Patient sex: M
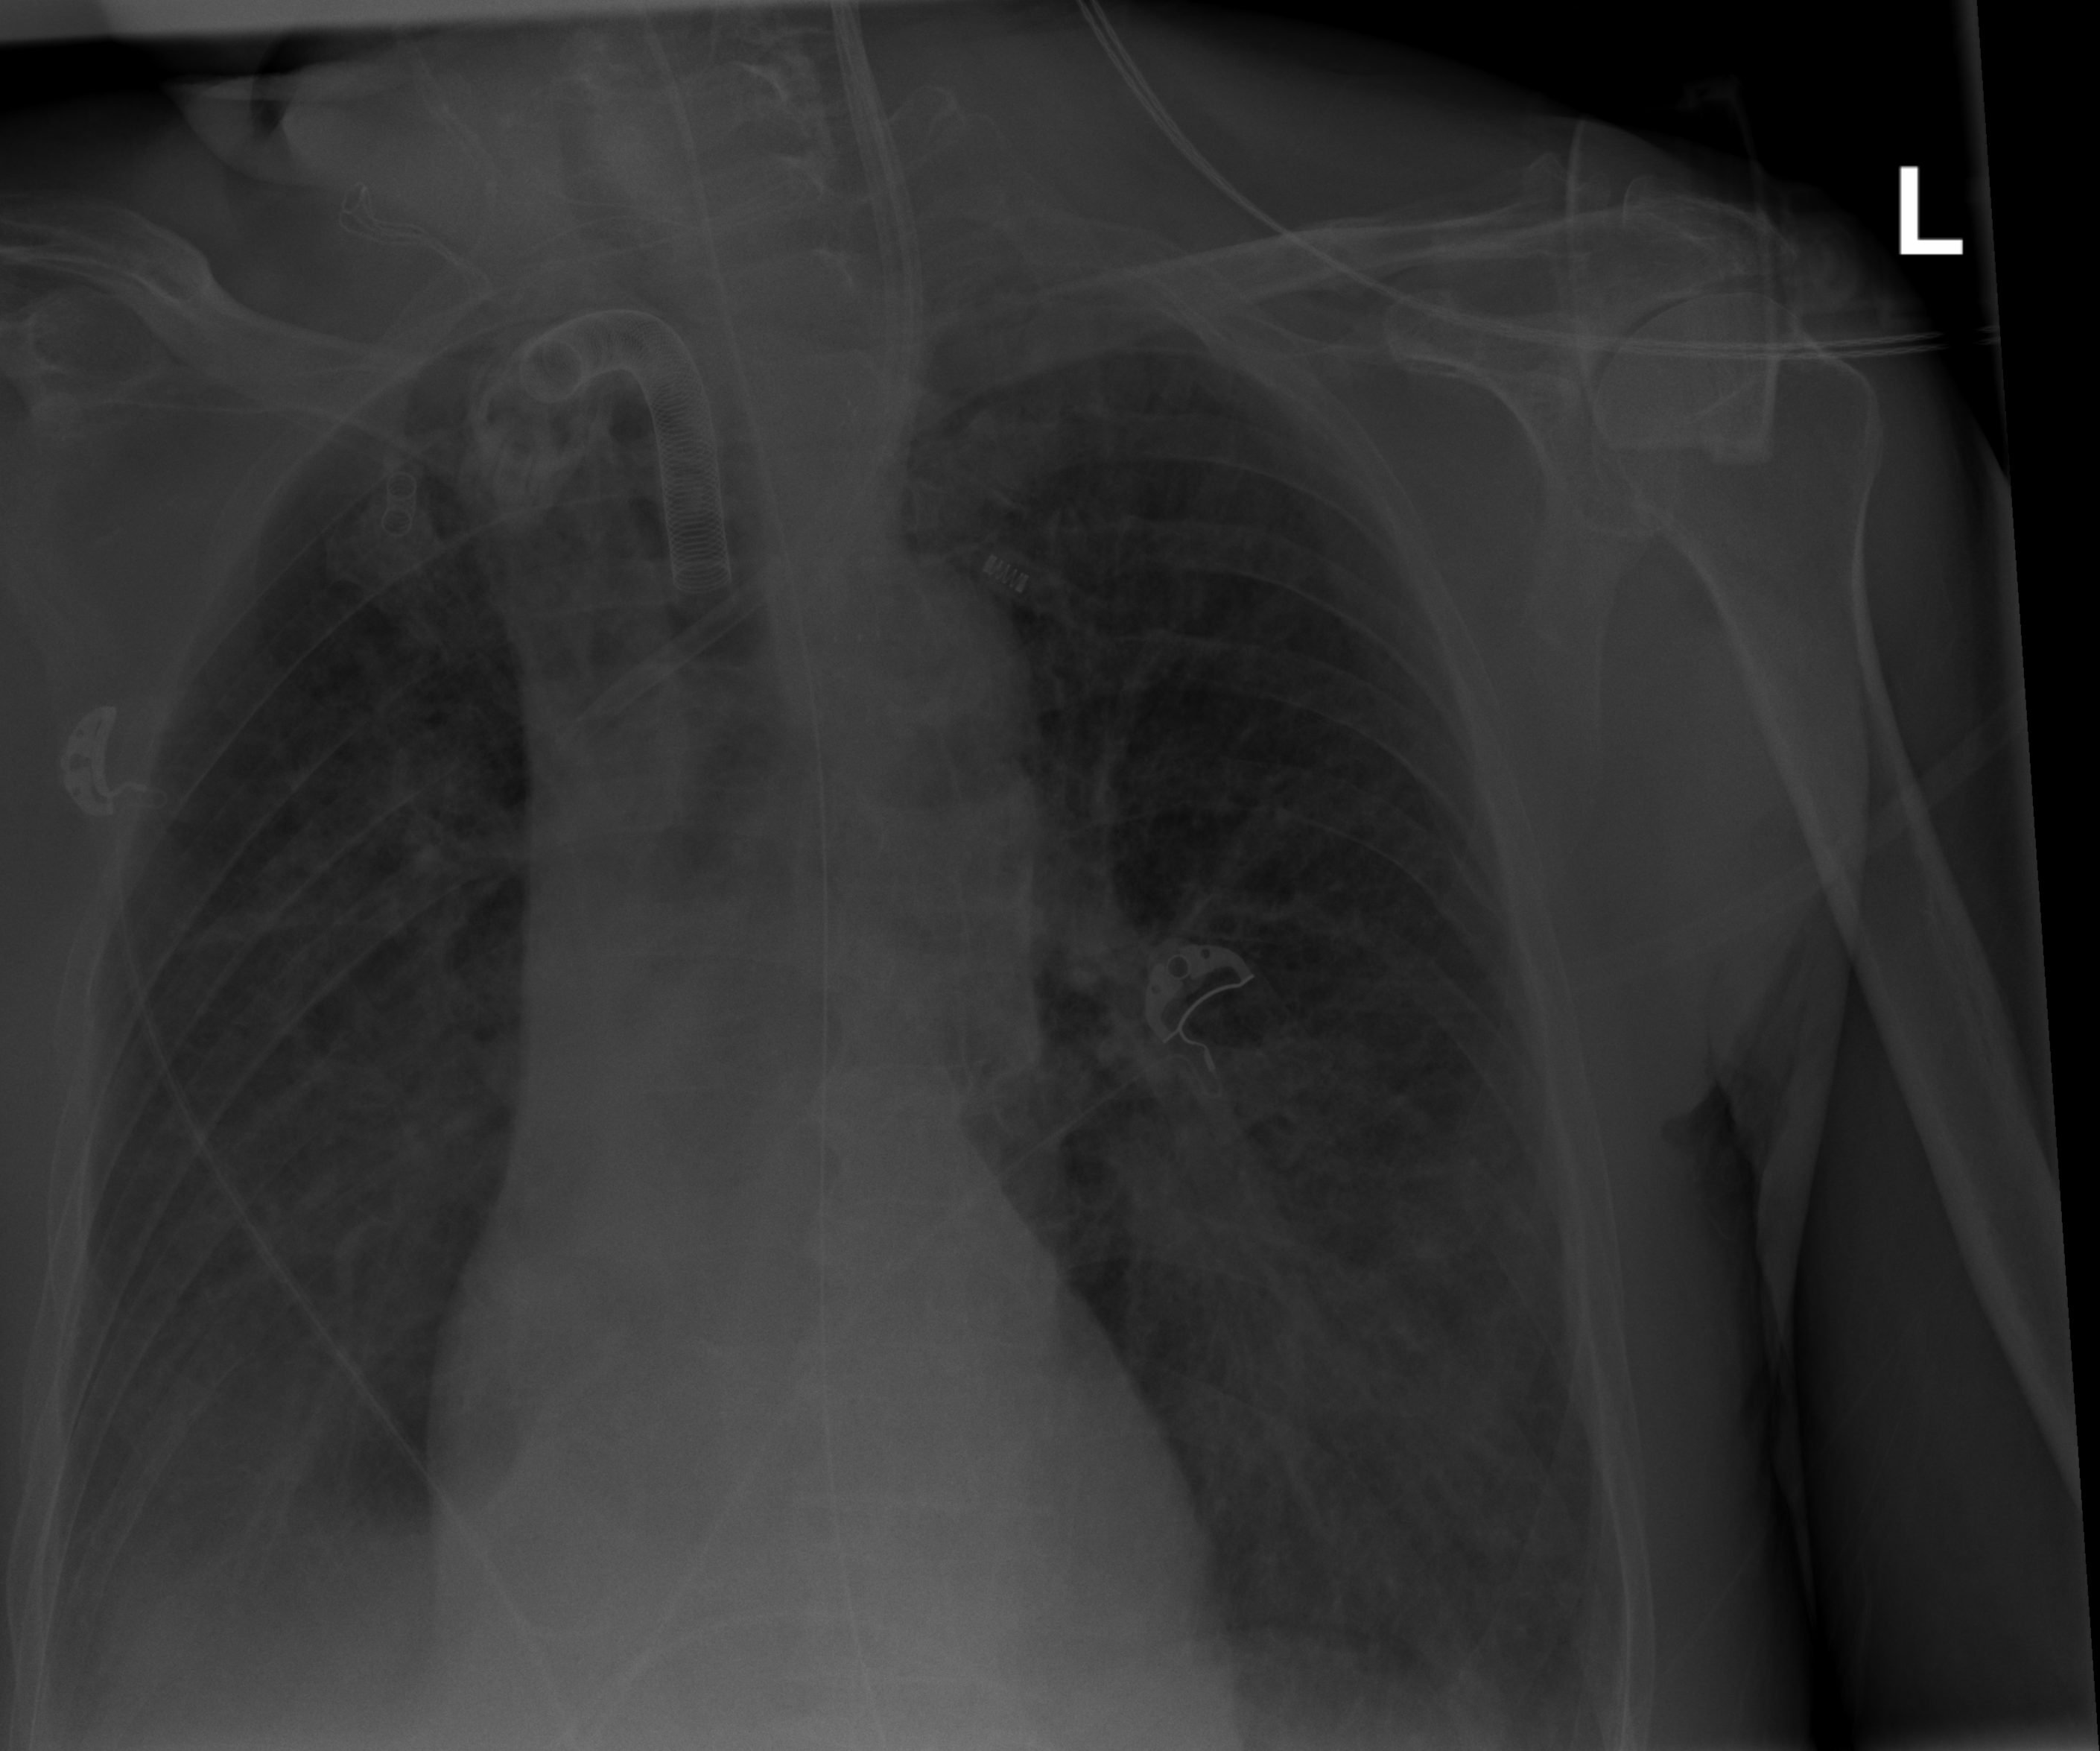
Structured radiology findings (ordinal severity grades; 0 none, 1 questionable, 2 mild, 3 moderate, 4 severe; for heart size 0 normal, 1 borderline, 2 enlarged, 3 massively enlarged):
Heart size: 0
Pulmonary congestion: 2
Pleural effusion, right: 2
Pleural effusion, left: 1
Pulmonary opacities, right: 0
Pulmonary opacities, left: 0
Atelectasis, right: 1
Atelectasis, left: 1